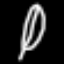
Label: leaf